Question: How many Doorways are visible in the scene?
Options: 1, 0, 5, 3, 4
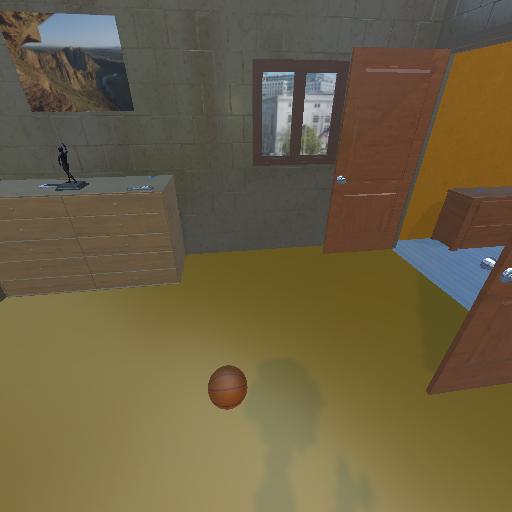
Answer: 1